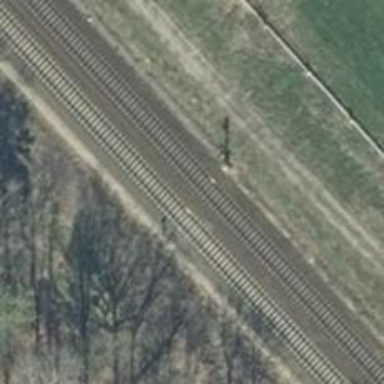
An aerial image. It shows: Railway signal.